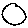
Label: circle